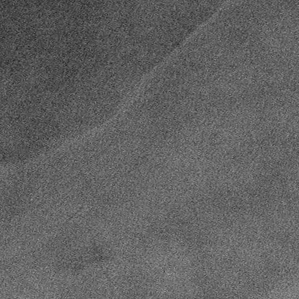
Label: frost